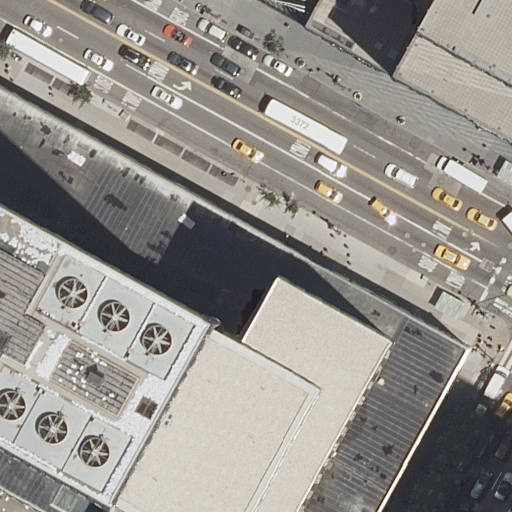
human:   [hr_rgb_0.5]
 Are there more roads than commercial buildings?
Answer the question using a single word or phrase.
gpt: yes

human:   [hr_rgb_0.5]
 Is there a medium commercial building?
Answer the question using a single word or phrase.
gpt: no

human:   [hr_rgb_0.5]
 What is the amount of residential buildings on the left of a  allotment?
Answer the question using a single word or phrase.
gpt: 0

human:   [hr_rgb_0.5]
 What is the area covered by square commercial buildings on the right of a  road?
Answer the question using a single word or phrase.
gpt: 0m2

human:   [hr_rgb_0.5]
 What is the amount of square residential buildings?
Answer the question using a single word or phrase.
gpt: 0

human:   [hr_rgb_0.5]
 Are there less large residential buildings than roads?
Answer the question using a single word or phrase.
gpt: yes

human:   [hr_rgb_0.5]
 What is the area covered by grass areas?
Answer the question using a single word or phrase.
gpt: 0m2

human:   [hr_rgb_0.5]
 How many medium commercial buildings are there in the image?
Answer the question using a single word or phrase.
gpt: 0

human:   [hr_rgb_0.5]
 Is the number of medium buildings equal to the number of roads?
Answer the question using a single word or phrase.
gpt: yes

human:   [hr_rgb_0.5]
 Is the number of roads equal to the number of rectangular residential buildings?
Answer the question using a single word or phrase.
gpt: yes

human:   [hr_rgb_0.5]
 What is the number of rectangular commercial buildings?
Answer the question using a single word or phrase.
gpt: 0

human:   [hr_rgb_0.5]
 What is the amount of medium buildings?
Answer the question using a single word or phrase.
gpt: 2

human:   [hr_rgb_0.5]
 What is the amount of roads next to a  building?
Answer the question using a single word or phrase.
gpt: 2

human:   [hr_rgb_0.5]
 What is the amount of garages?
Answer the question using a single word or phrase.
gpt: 0

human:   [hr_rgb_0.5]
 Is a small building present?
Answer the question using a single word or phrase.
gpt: no

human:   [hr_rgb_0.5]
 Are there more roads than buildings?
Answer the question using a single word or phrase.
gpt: no

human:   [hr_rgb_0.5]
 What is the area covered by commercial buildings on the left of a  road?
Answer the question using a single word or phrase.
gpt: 0m2

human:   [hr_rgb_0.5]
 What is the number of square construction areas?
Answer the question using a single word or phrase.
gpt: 0

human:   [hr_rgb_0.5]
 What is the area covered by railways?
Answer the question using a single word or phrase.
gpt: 0m2

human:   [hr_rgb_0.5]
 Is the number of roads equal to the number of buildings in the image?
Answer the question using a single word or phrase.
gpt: no

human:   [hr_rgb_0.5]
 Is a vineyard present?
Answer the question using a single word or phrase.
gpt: no

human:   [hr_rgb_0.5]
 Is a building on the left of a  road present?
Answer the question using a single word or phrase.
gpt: no

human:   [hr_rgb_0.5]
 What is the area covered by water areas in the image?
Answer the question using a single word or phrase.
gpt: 0m2

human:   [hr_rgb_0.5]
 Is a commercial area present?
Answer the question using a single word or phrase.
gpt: no

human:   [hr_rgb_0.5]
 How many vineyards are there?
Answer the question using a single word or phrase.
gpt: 0

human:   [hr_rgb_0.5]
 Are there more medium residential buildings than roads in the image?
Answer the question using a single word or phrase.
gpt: no

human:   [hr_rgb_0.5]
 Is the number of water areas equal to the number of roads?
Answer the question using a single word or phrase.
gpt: no

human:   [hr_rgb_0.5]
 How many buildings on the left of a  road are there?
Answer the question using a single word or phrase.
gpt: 0

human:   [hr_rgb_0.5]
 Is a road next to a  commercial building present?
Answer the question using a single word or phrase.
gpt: no

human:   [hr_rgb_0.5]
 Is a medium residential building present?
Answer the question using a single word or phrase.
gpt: yes

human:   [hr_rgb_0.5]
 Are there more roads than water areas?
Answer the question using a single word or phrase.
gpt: yes

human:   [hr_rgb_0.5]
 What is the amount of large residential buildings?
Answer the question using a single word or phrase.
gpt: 1

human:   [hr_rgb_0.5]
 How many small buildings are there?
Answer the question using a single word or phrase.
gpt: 0

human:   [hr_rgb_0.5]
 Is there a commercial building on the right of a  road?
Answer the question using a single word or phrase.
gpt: no

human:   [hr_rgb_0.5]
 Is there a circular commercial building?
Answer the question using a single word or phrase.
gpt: no

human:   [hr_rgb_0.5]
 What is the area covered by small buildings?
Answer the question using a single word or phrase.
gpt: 0m2